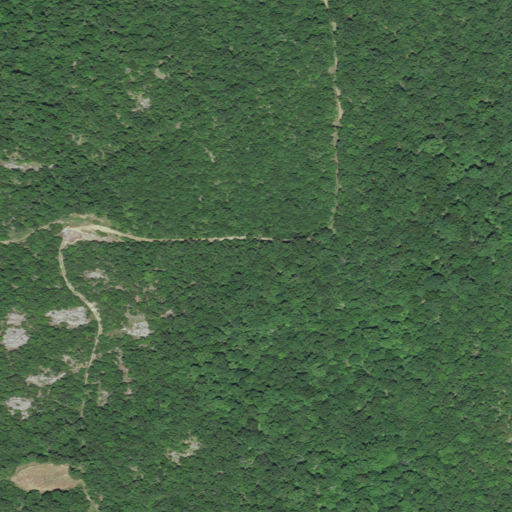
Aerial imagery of mountain in Missouri named Little Stono Mountain containing only deciduous forest